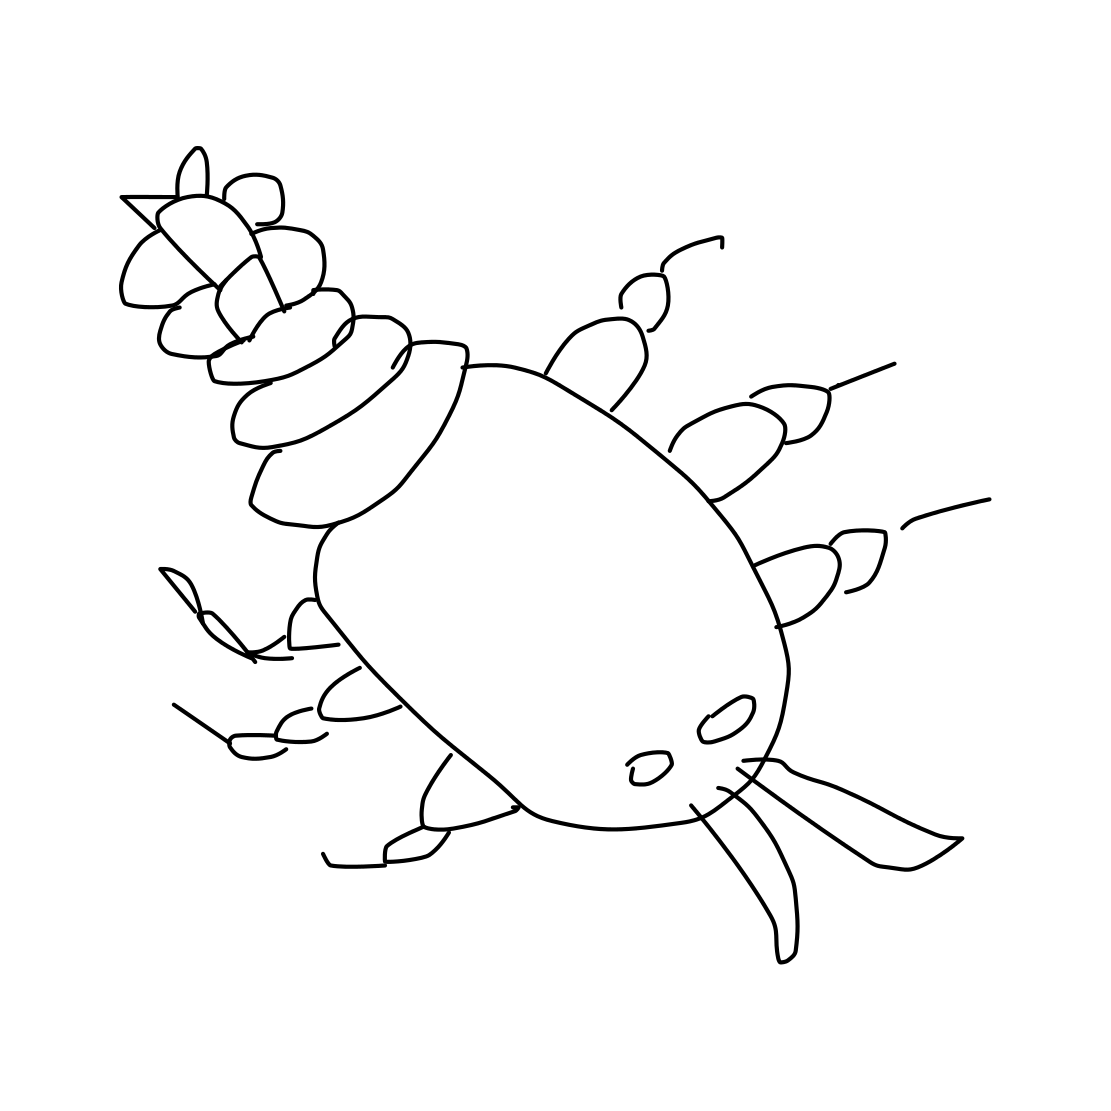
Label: lobster